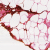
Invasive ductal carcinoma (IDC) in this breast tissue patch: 0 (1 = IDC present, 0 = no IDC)